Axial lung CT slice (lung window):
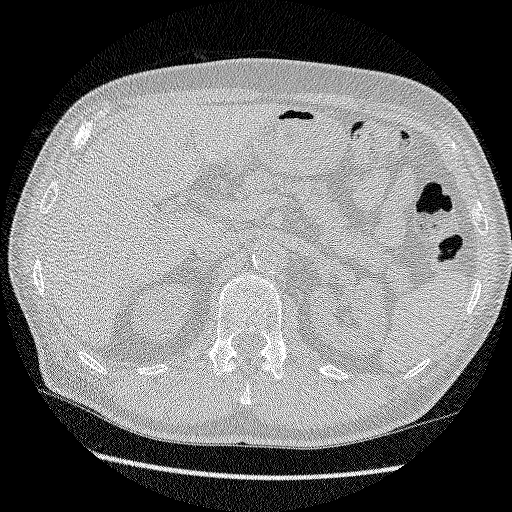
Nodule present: no